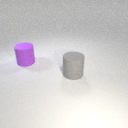
large gray rubber cylinder in front of large purple rubber cylinder